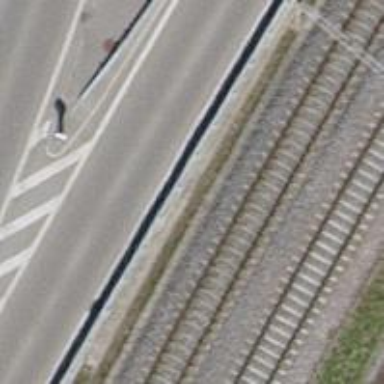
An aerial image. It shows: Motorroad with trunk link.